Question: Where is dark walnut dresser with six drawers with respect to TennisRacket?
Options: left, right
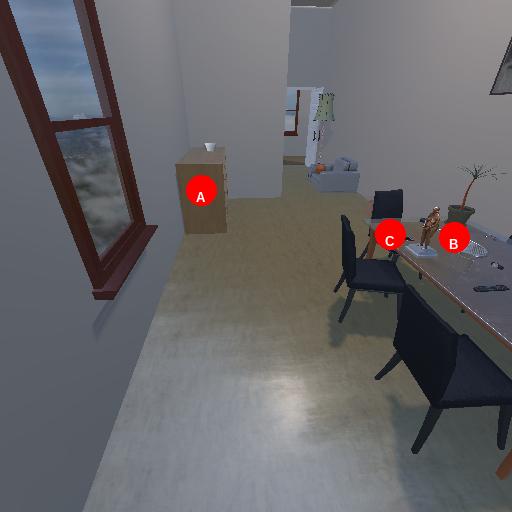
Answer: left